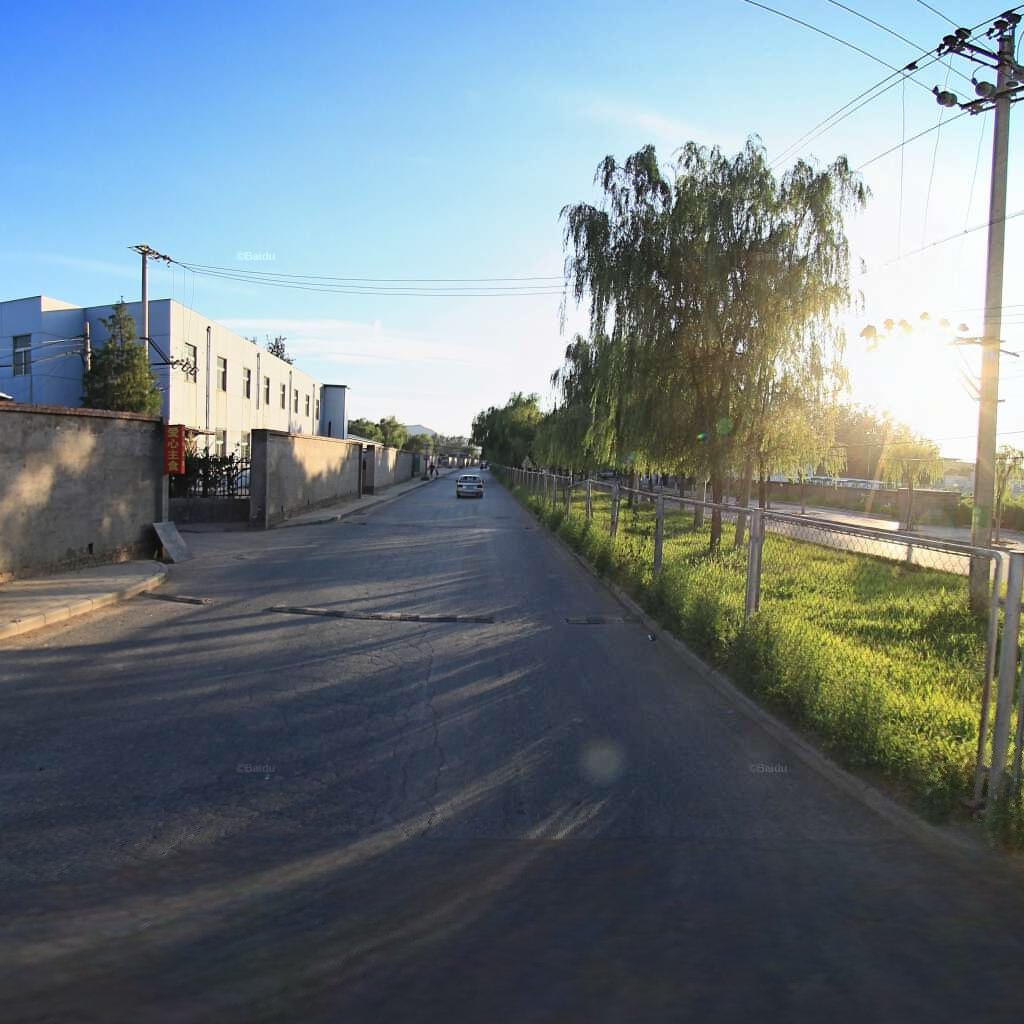
Region: Haidian
Road damage annotations: alligator crack